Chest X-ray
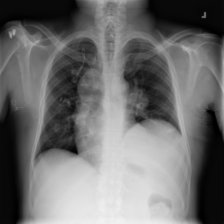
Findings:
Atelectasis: positive
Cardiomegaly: negative
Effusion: negative
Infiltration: negative
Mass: negative
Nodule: negative
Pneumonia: negative
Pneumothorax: negative
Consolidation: negative
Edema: negative
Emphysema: negative
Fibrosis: negative
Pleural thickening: negative
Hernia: negative